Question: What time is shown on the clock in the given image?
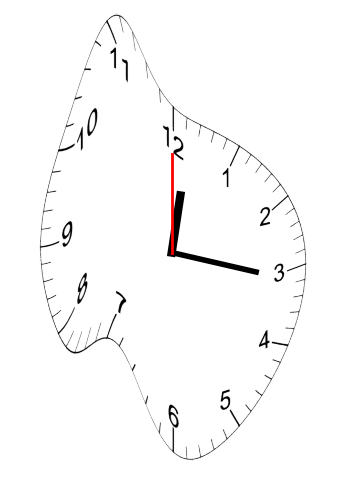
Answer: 12:16:00